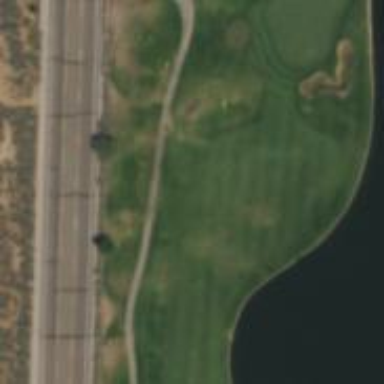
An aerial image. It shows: Golf cartpath that is also road path.